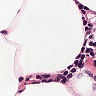
Metastatic tissue present: no